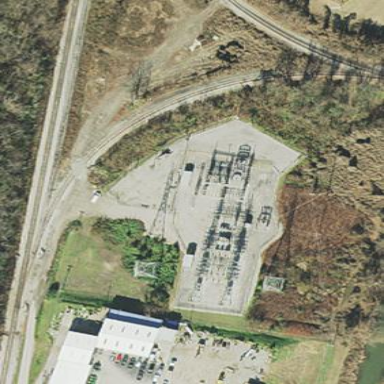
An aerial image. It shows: Power substation.